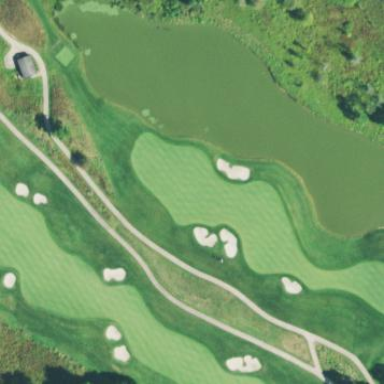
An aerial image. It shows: Scenic golf fairway.